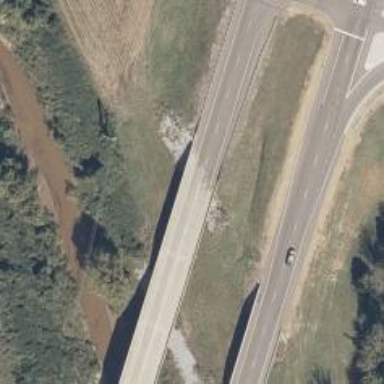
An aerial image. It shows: Primary highway with asphalt surface and dual carriageway.